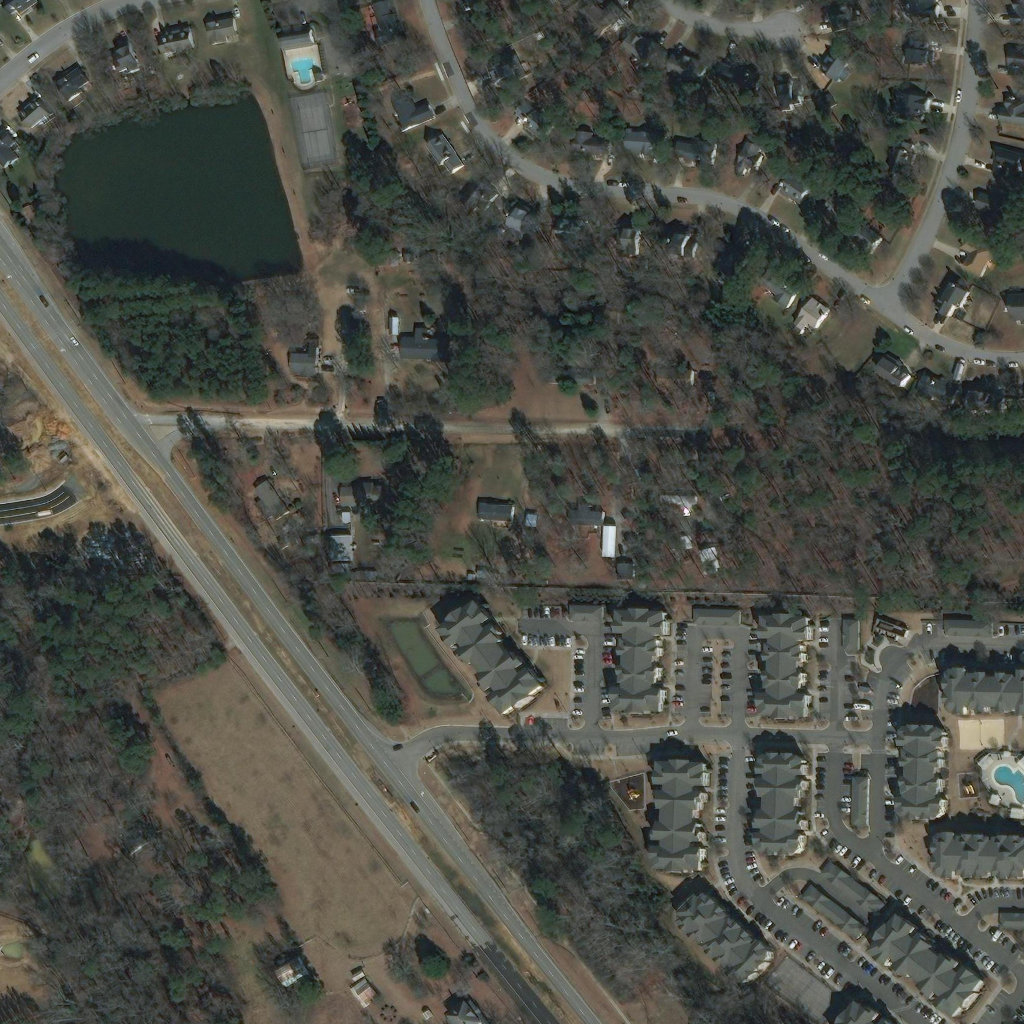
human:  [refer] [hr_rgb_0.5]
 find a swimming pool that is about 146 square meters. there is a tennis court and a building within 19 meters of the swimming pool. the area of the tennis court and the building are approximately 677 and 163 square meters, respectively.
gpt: <box>[[28, 5, 30, 8, 0]]</box>